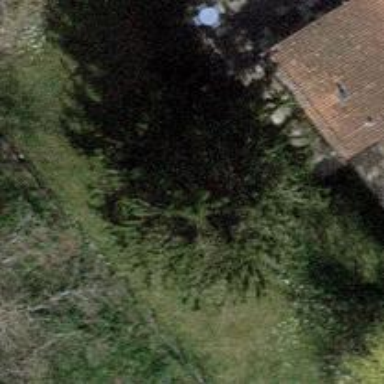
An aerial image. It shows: Evergreen needle-leaved tree.